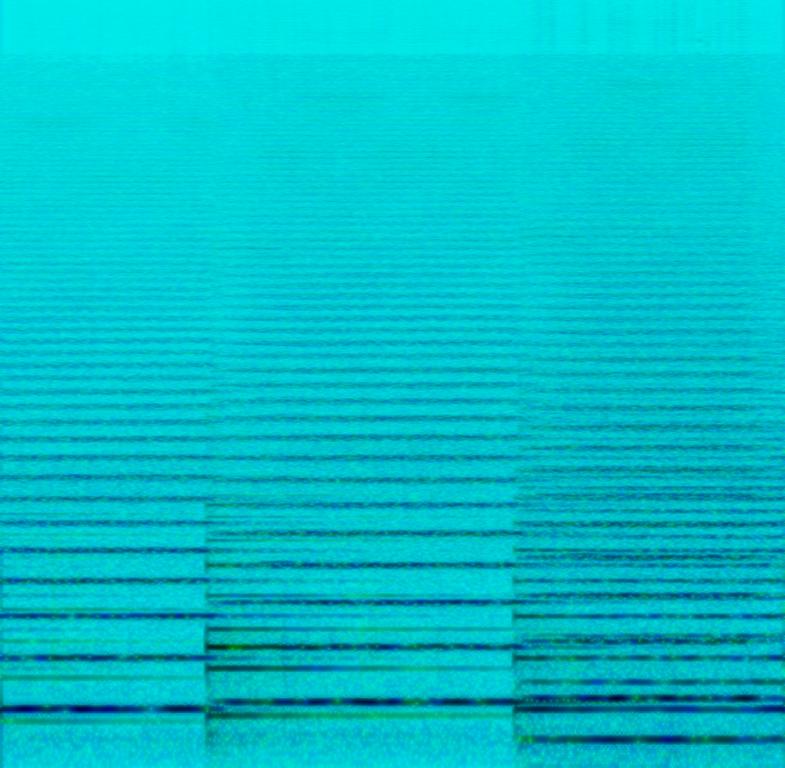
This song contains a piano adding single notes to digital strings being played in the high-mid and as a bassline. The recording is full of reverb and the instruments are slightly panned across the speakers. The atmosphere sounds sad,melancholic. This song may be playing in a sad movie-scene.